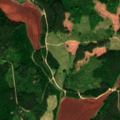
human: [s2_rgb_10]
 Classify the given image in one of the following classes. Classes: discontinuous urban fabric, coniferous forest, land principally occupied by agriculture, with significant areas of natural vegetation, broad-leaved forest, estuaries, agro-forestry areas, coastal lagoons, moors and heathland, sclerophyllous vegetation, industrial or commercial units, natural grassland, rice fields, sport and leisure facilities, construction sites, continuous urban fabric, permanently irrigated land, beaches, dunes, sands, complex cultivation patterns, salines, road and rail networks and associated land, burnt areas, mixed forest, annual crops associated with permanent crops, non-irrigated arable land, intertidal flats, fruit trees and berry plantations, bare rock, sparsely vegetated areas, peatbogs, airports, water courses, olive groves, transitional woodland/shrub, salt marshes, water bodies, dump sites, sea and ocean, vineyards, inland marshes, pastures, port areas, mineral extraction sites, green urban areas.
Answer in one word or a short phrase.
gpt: coniferous forest, transitional woodland/shrub, peatbogs